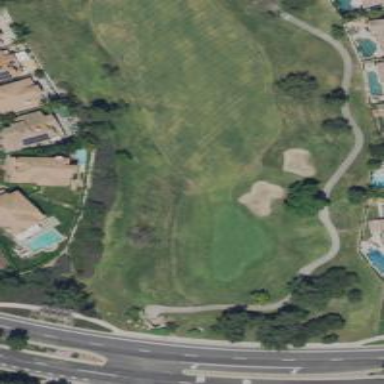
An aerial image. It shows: View of golf hole.